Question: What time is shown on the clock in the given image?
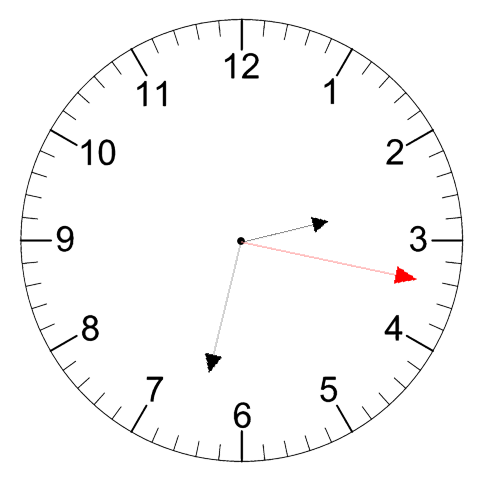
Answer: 02:32:17